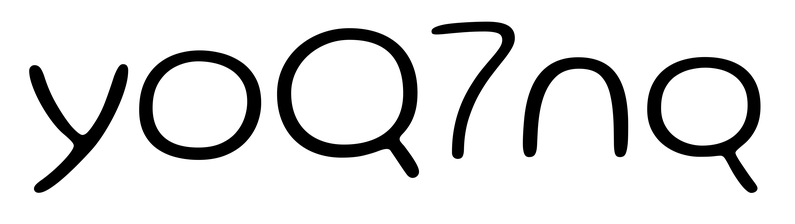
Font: Gluten_ExtraLight